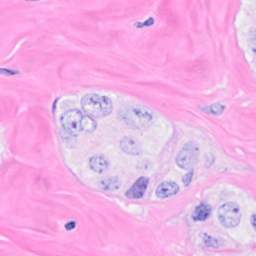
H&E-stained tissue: Breast